Question: I have a view in which I have used 'GridView' and 'DetailView'. In my controller I am sending a model via it's ID. So in this way my 'GridView' is working.
'''
public function actionViewcreated($id)
{
$model=$this->findModel($id);//the id of created form
/*print_r($model);
exit();*/
$id = $model->id;
$created_by = $model->created_by;
$issuer = $model->issuer;
$store = $model->store_id;
$admin = $model->admin_incharge;
$pm = $model->project_manager;
.....
// my other code
return $this->render('viewcreated', [
'dataProvider' => $dataProvider,
'model' => $this->findModel($id),
'id'=> $model->id
/*'searchModel' => $searchModel*/
]);
}
'''
'''
$this->title = $model->id;
$this->title = 'Outward Gate Pass';
$this->params['breadcrumbs'][] = $this->title;
.
.
.
.
<?= DetailView::widget([
'model' => $model,
'attributes' => [
//'id',
[
'label'=>'OGP Serial #',
'value' => function($d)
{
return $d->id;
}
],
[
'label' => 'Created By',
'value' => function ($d) {
if(is_object($d))
return $d->created->name;
},
/* 'filter' => Html::activeDropDownList($searchModel, 'created_by', \app\models\User::toArrayList(), ['prompt' => "Users", 'class' => 'form-control']),*/
],
'created_at',
[
'label' => 'Store',
'value' => function ($d) {
if(is_object($d))
return $d->store->name;
return ' - ';
},
//'filter' => Html::activeDropDownList($searchModel,'store_id',\app\models\Stores::toArrayList(),['prompt' => "Stores", 'class'=>'form-control']),
],
'status',
[
'label' => 'Issued To',
'value' => function ($d) {
if(is_object($d->user))
return $d->user->username;
return ' - ';
},
//'filter' => Html::activeDropDownList($searchModel, 'issuer', \app\models\User::toArrayList(), ['prompt' => "Users", 'class' => 'form-control']),
],
'admin_incharge',
'project_manager',
],
]) ?>
<br>
<?= GridView::widget([
'dataProvider' => $dataProvider,
/*'filterModel' => $searchModel,*/
'columns' => [
['class' => 'yii\grid\CheckboxColumn'],
'Meter Serial Number',
'Issued To',
'Store',
],
]); ?>
<form>
<p>
<a href="<?= URL::toRoute('ogpheader/viewsetpdf')?>" type="submit" class="btn btn-primary" name="issue_pdf">Set PDF</a>
<br/>
</p>
</form>
'''
The resulted view:

Now want to send my both 'GridView' and 'DetailView' into a new controller. For
'''
public function actionViewsetpdf($id)
{
$model = $this->findModel($id);
print_r($model);
exit();
}
'''
Here I just want to see the values in my model. But when I click on the 'Set PDF' button I always get
> Bad Request (#400)
Missing required parameters: id
I am stuck to it as I don't know why it's not showing me the data.
Any help would be highly appreciated.
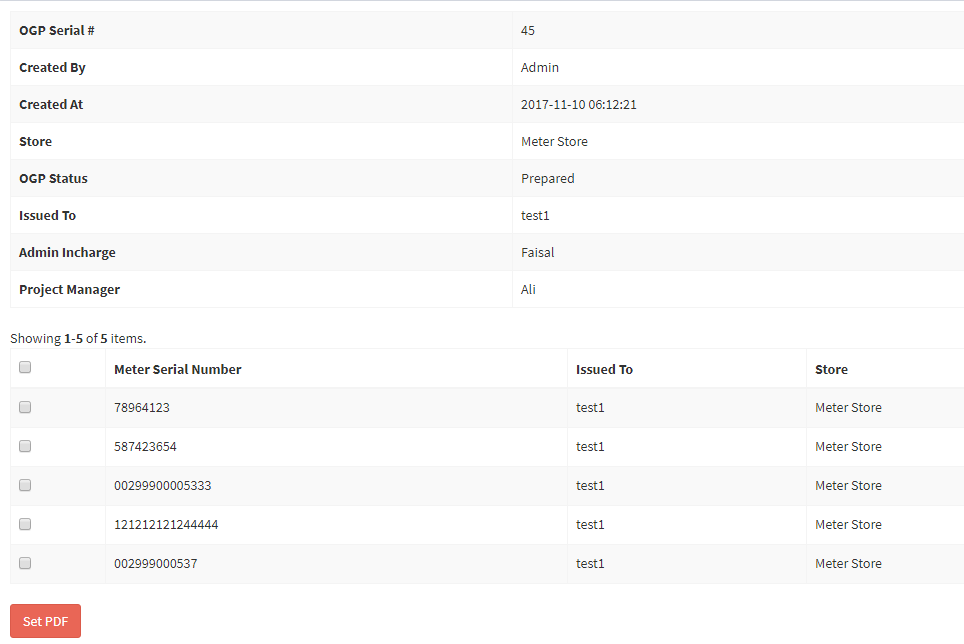
Answer: The bad request error means that you are not passing a GET parameter with the name 'id'
your request string generation should look something like
'<?= URL::toRoute(['ogpheader/viewsetpdf','id'=>$model->id])?>'